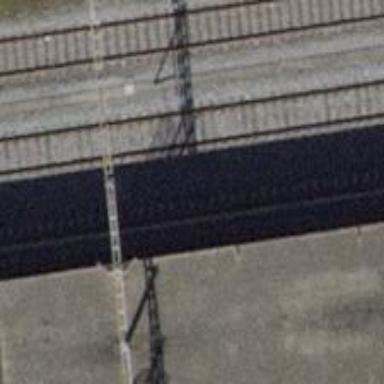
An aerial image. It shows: Railway stop with public transport stop position.